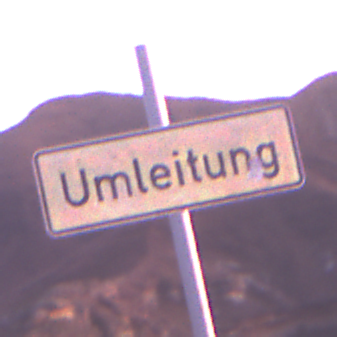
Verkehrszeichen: Umleitungsankuendigung
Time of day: Dawn
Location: Outdoor (Nature)
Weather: PartlyCloudy
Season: NotSpecified
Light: Natural